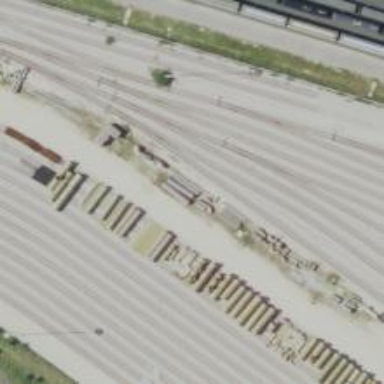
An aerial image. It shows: Rail spur service.